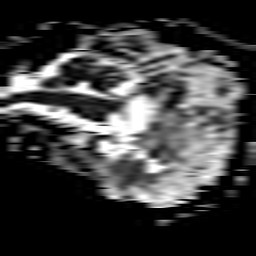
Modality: ADC
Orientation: sagittal
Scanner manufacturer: philips
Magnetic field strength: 3 T
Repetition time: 3.339 s
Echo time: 0.076 s